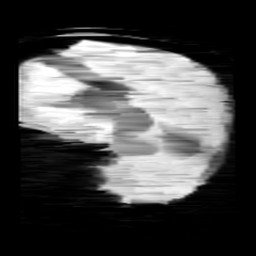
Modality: minIP
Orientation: sagittal
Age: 13
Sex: female
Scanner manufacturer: siemens
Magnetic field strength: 3 T
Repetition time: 0.027 s
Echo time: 0.02 s